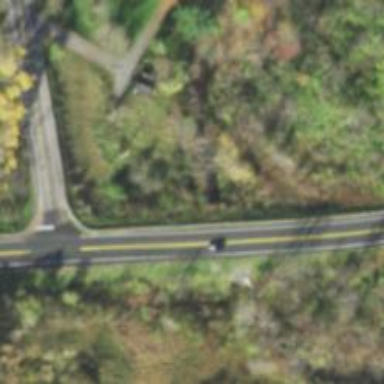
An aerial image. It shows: Culvert tunnel.